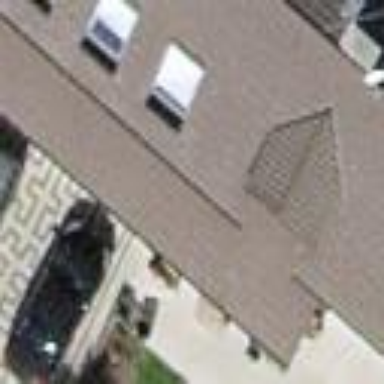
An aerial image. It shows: View of roof of building.